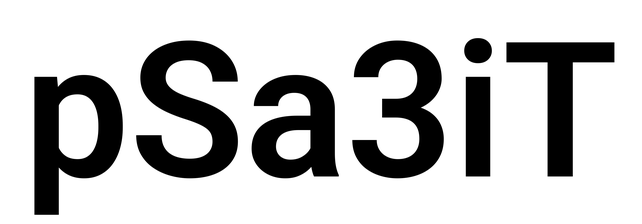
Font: Roboto_SemiBold